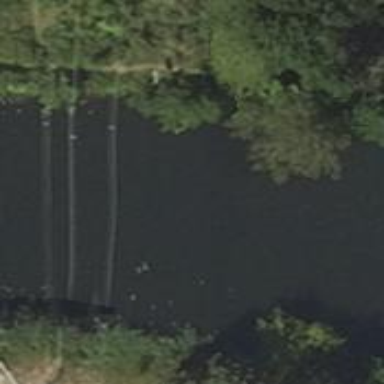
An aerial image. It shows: Canal.